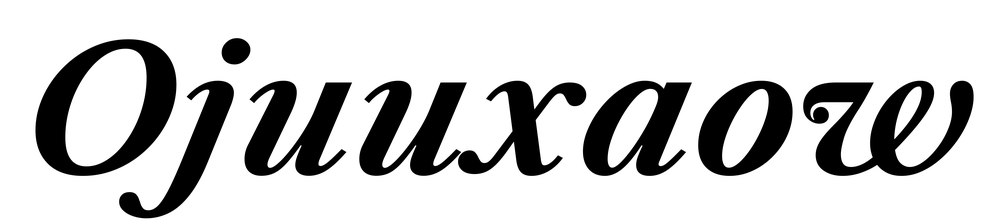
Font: LibreCaslonText-Italic_Bold_Italic